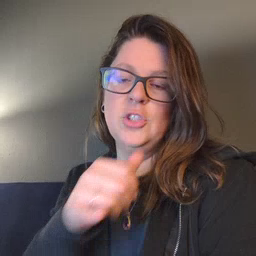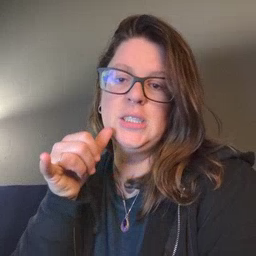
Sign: jeans